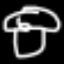
Label: mushroom